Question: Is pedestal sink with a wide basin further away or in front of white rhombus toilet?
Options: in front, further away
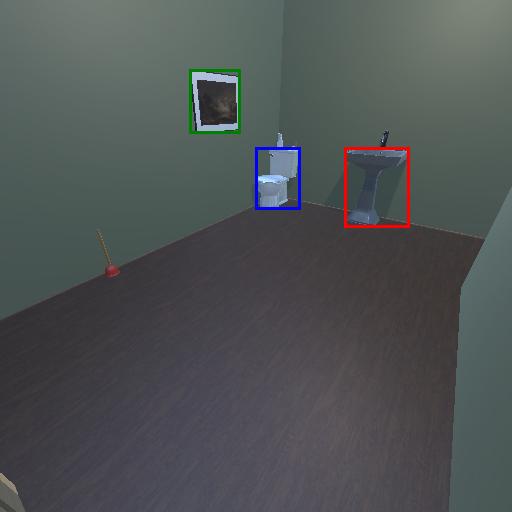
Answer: in front